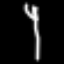
Label: fork